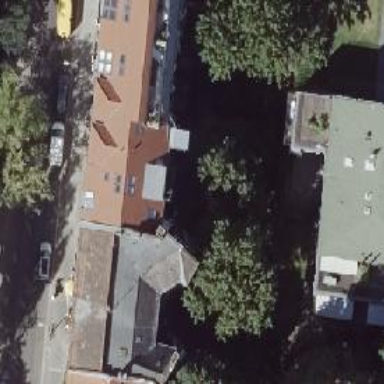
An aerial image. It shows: Footway that passes through building tunnel.